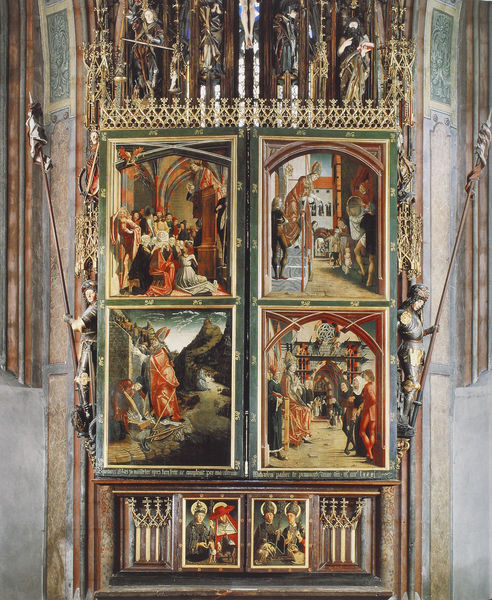
Titel: Hochaltar in der Wallfahrts- und Pfarrkirche St. Wolfgang
Künstler: Michael Pacher
Standort: Sankt Wolfgang am Abersee, Pfarrkirche St. Wolfgang (EU - AUT - Salzkammergut)
Schlagwörter: gemälde, grün, landschaft, stadt, tür, rot, malerei, architektur, rahmen, bild, kirche, figur, gotik, deutschland, türen, figuren, papst, soldaten, geschlossen, vier, altar, gotisch, mittelalter, heilige, speer, fresko, sakral, verschlossen, bauwerk, flügelaltar, klappen, bildfelder, altarflügel, paps, zugeklappt, nordalpin, fflügelaltar, wächterffiguren, wächterfigur